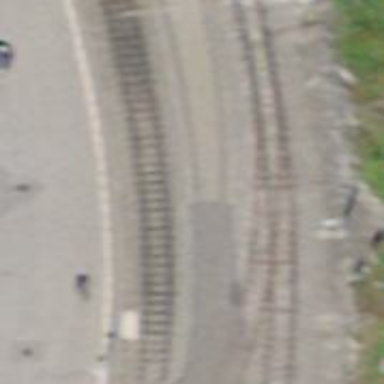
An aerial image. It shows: Narrow gauge railway with electrified contact lines.